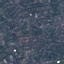
Label: Residential